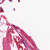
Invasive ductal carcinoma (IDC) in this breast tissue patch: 0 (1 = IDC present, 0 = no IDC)